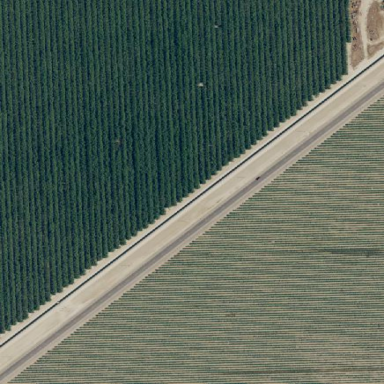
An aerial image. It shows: Almond orchard with rows of almond trees.